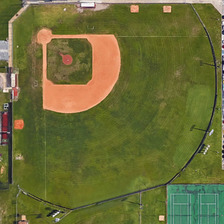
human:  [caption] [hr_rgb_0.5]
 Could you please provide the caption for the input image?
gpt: a baseball field is near three tennis courts .

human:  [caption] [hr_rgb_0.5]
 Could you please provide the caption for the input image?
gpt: a baseball field is near three tennis courts .

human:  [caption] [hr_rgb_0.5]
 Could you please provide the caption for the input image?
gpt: a baseball field is near three tennis courts .

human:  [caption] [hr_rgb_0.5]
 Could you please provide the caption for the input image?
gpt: a baseball field is near three tennis courts .

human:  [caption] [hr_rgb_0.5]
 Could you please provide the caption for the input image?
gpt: a baseball field is near three tennis courts .